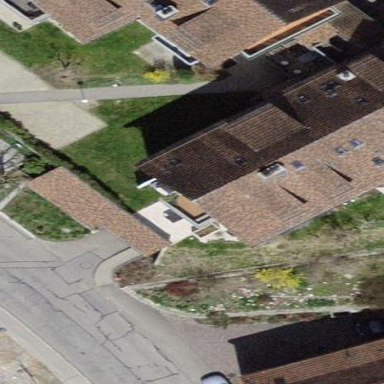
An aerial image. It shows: Garage.